Question: I thought I understood it clearly from this question --> <URL>

Under ARC (MacOSx)
1. view1 = strong
2. MainView = weak (In WindowControllerA)
3. MainView = strong (In ViewControllerB)
4. view2 = strong
5. view3 = weak (In ViewcontrollerB)
6. view3 = strong (In ViewControllerC)
If this is correct then can someone confirm please..
In the diagram above, we have a windowControllerA that is . In windowControllerA's view, there are 2 NSViews. view1 belongs to the windowController, but mainView belongs to the view of the instianciated viewController, ViewControllerB.
ViewControllerB also contains 2 views within its mainView. View2 is owned by viewControllerB while view3 belongs to another instanced viewController, ViewControllerC.
ViewController C has one view which it owns.
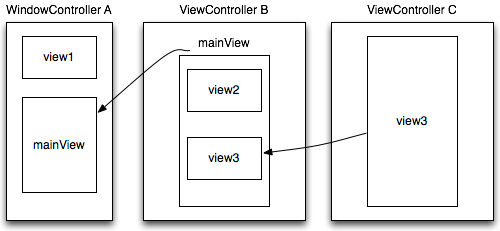
Answer: Most outlets for subviews don't need to be strong references because, after all, they're subviews loaded as part of a view hierarchy. As long as the top-level view exists, and as long as you don't go removing the subviews from their parents, the subviews in the view hierarchy will be retained by their parents for the lifetime of the top-level view.
In the days before ARC, some people were happy to rely on the view hierarchy to retain their views for them and so set their outlet properties to 'assign'. Others didn't like the idea that a hiccup in the view hierarchy could leave them with a handful of dangling pointers, and so set their properties to 'retain'. ARC gives us zeroing weak references, so that your outlets will be set to 'nil' if the objects they point to are deallocated, and that makes using weak references for outlets seem a lot safer. On the other hand, if you want to maintain a reference to a view even if the view hierarchy that contains is is deallocated, you should set that reference to 'strong'.
Since your view controller is responsible for the view hierarchy it manages (i.e. "owns"), it should have a strong reference to the top-level view. You don't need to worry too much about this, as the 'view' property of any UIViewController-derived view controller is set to 'retain' (i.e. 'strong').